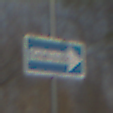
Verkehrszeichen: EinbahnstrasseRechtsweisend
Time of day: MorningAfternoon
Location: Outdoor (Suburban)
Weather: PartlyCloudy
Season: NotSpecified
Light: Natural